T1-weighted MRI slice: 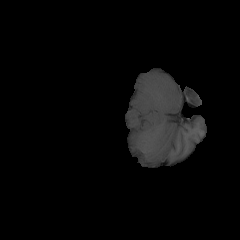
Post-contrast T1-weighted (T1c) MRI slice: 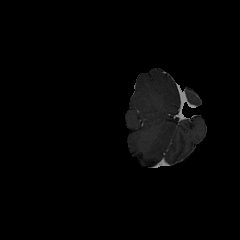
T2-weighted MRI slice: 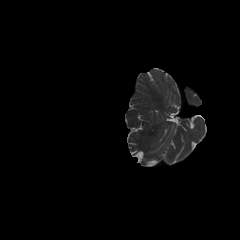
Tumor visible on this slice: no